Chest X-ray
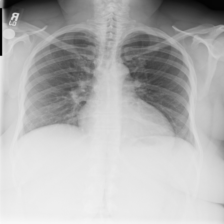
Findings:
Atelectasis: negative
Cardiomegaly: positive
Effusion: negative
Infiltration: negative
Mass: negative
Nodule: negative
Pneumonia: negative
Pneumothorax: negative
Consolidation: negative
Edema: negative
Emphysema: negative
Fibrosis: negative
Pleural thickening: negative
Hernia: negative